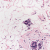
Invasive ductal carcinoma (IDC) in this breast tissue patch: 0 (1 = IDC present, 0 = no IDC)